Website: lowes
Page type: billing-address
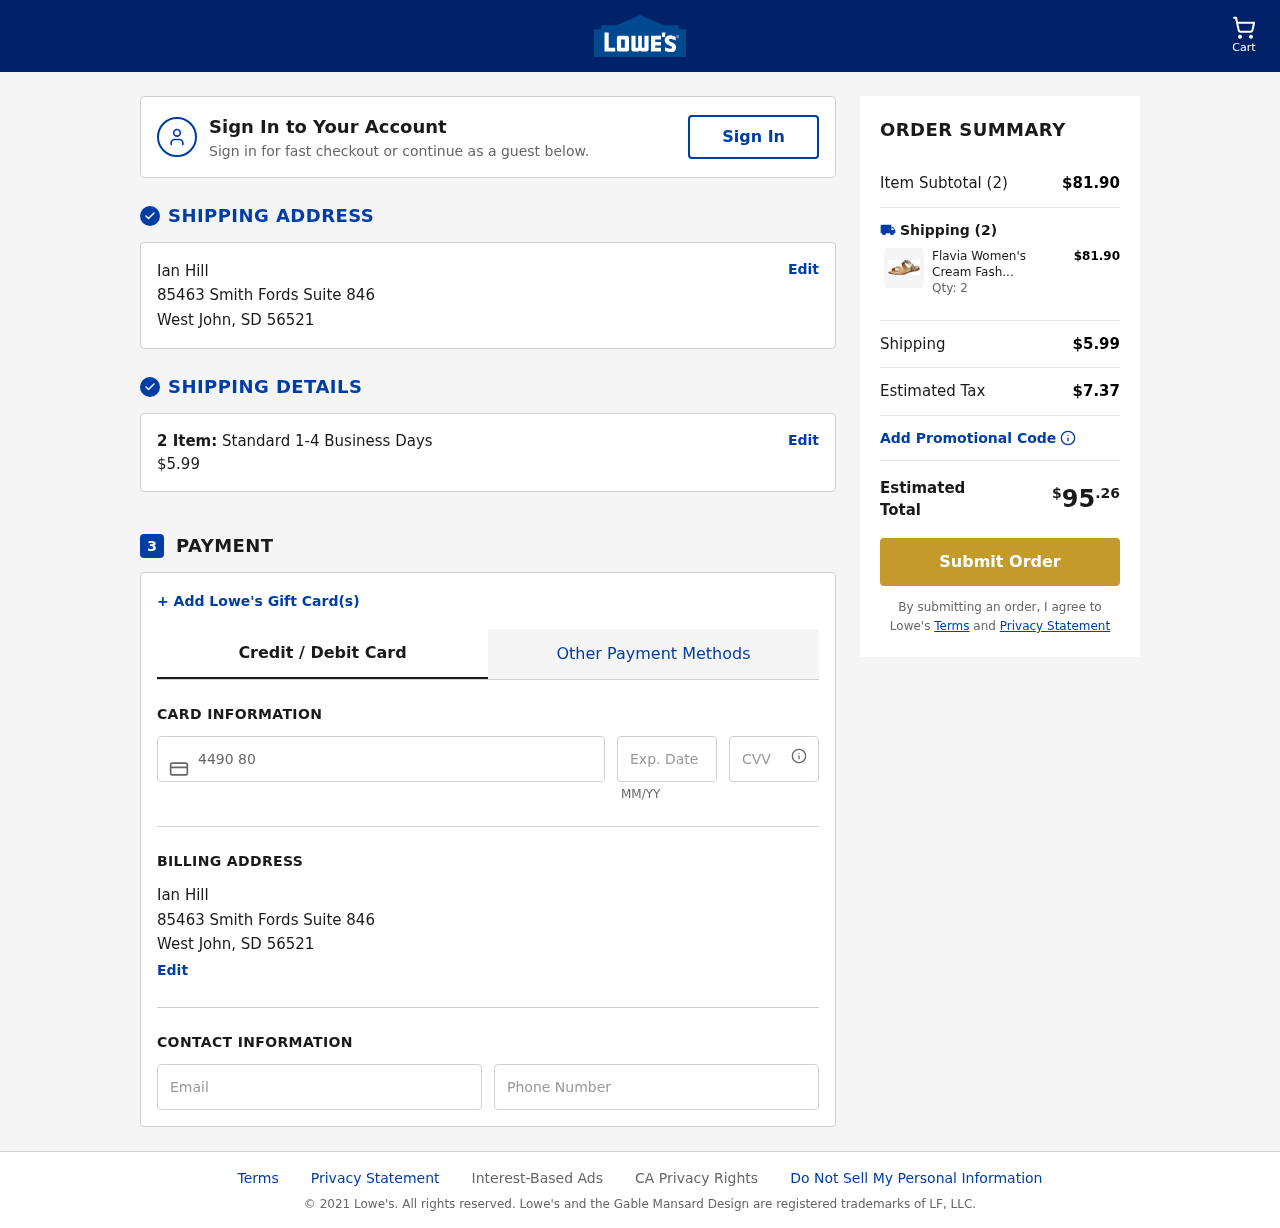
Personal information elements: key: PII_CARD_CVV
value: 616
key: PII_CARD_EXPIRY
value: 03/29
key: PII_CARD_NUMBER
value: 4490 8045 4012 9131
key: PII_CITY
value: West John
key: PII_EMAIL
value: ian_hill@yahoo.com
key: PII_FULLNAME
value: Ian Hill
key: PII_PHONE
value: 4513136660
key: PII_POSTCODE
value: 56521
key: PII_STATE_ABBR
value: SD
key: PII_STREET
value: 85463 Smith Fords Suite 846
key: PII_FULLNAME2
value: Ian Hill
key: PII_STREET2
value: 85463 Smith Fords Suite 846
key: PII_CITY2
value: West John
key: PII_STATE_ABBR2
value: SD
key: PII_POSTCODE2
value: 56521
Product elements: key: PRODUCT1_NAME
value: Flavia Women's Cream Fashion Slippers-4 UK (36 EU) (5 US) (FL114/CRM)
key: PRODUCT1_PRICE
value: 40.95
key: PRODUCT1_QUANTITY
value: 2
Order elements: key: ORDER_NUM_ITEMS
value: Cart
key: ORDER_NUM_ITEMS
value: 2 Item:
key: ORDER_NUM_ITEMS
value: Item Subtotal (2)
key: ORDER_SHIPPING_COST
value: $5.99
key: ORDER_SUBTOTAL
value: $81.90
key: ORDER_TAX
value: $7.37
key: ORDER_TOTAL
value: $95.26